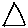
Label: triangle